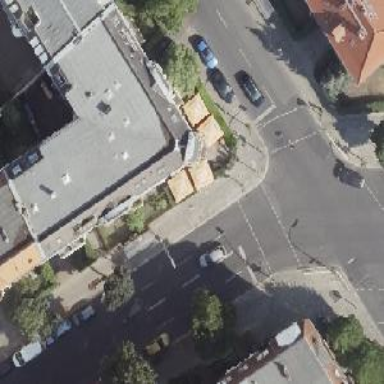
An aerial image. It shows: Pub.